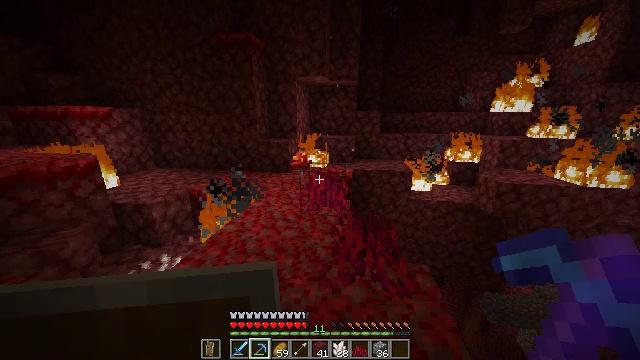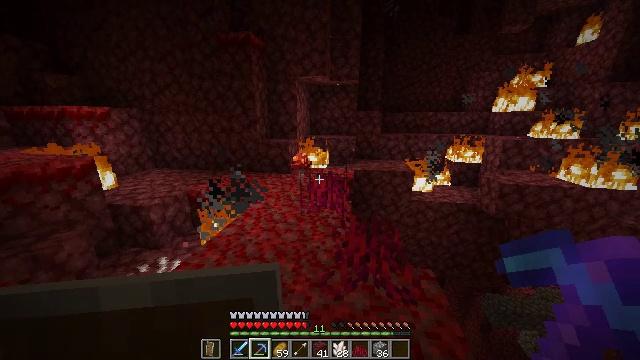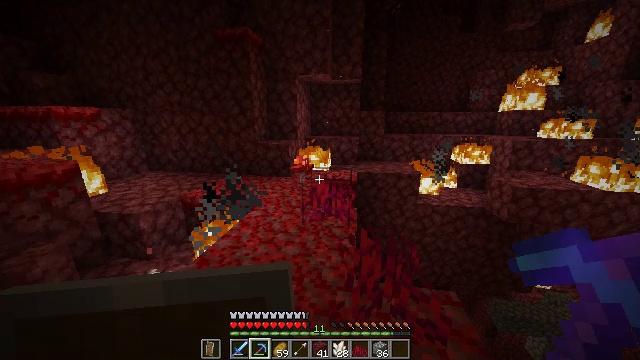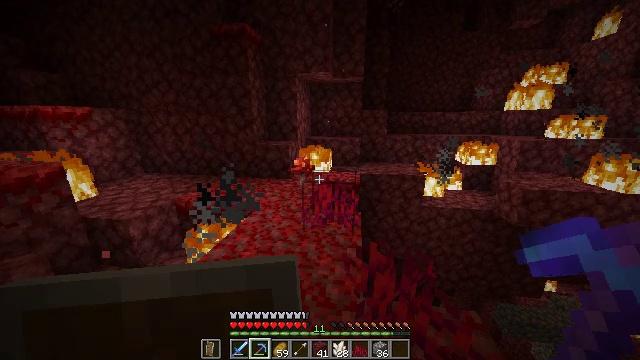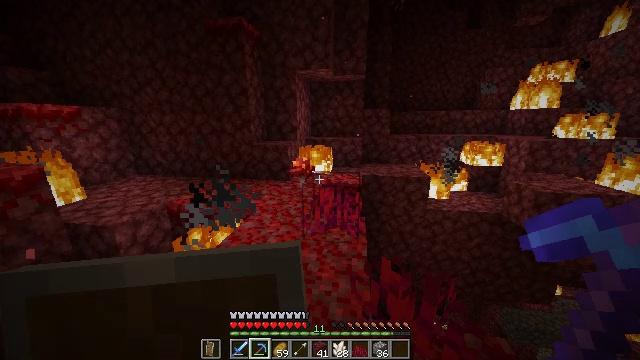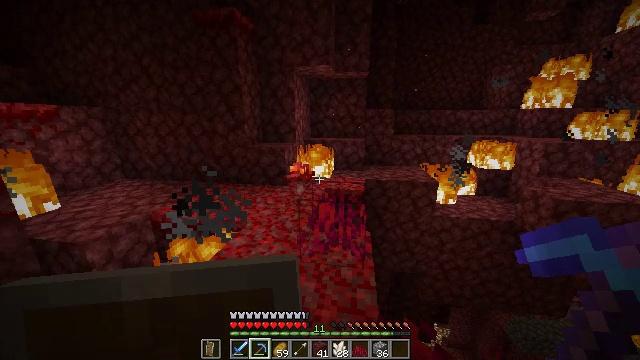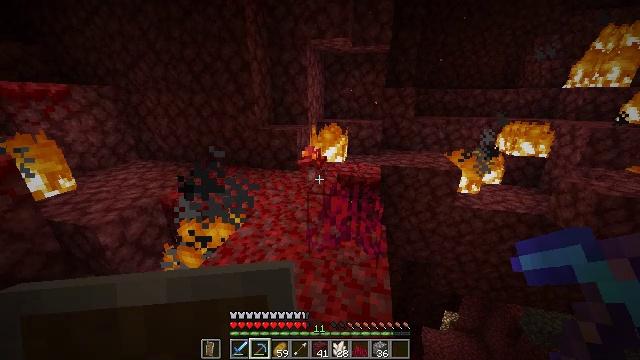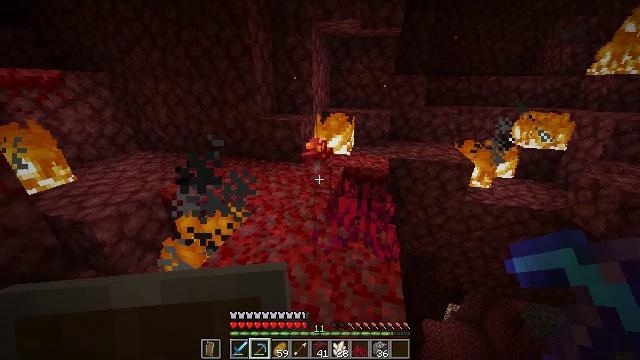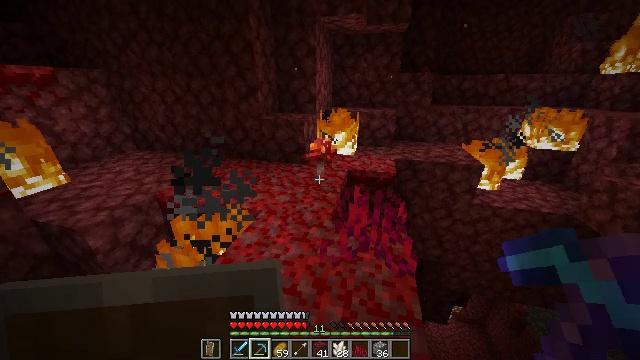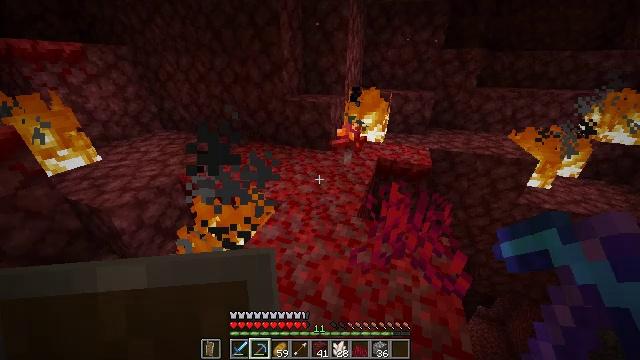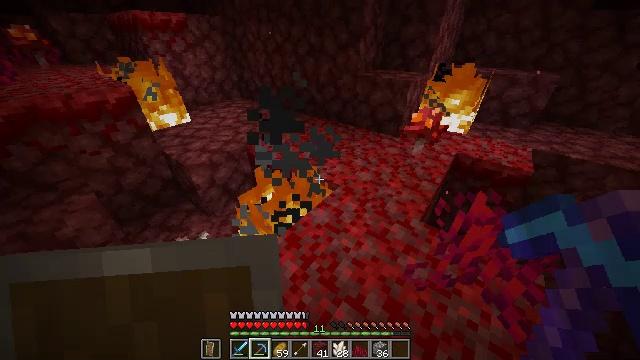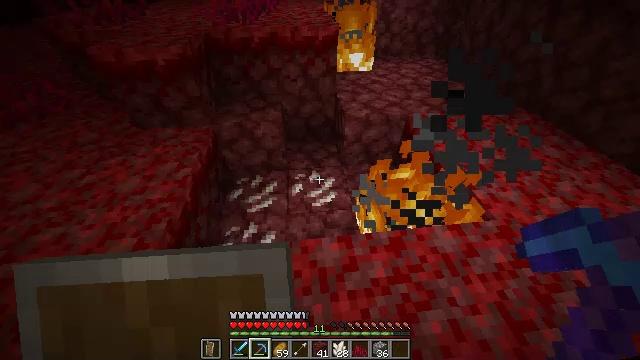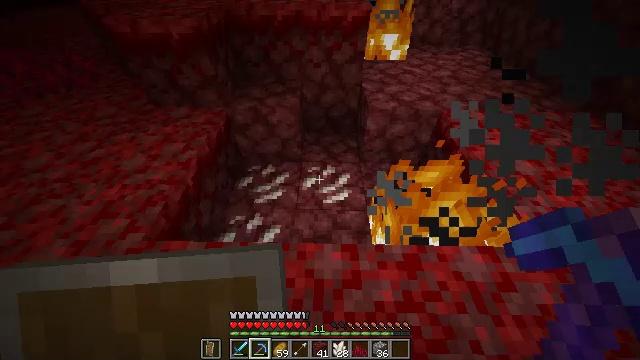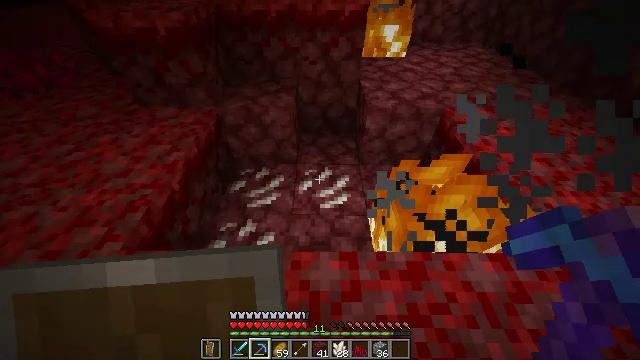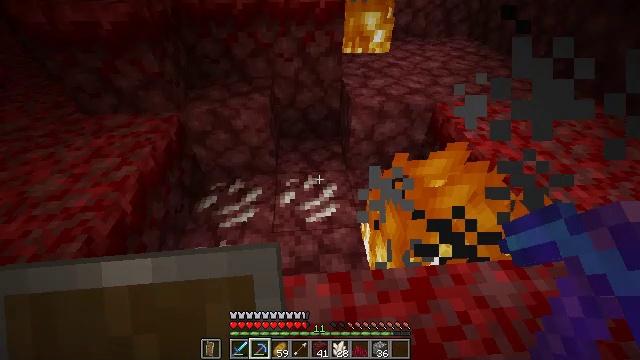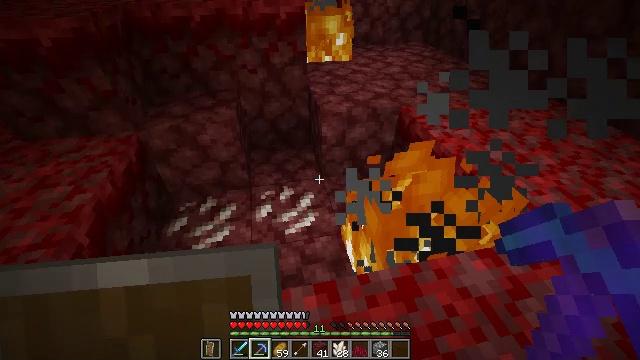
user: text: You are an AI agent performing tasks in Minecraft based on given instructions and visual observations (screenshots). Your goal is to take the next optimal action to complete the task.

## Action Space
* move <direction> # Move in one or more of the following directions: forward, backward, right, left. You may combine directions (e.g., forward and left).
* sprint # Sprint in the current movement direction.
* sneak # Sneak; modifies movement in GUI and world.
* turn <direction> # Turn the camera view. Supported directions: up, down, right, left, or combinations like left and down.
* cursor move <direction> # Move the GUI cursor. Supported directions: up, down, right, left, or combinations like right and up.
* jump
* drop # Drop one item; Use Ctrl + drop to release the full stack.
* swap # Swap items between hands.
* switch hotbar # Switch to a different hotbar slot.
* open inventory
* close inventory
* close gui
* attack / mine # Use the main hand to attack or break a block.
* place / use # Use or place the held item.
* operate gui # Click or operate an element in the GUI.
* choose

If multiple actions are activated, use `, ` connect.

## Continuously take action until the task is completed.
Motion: motion action
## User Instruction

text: Clear the fire from the area.
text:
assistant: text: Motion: move forward
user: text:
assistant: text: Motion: move forward
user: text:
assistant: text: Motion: move forward
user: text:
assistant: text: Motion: move forward
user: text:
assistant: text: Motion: move forward
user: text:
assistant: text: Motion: move forward, turn left and down
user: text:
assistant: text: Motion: move forward and move left, turn down
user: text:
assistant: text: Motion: move forward and move left
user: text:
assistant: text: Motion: move forward, turn left and down
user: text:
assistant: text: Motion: move forward, turn left and down
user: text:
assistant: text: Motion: move forward, sneak, turn left and down
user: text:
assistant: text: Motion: sneak, turn left and down
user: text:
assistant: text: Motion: sneak, turn up
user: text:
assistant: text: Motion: sneak, turn right and up
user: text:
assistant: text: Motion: move left, sneak, turn right and up
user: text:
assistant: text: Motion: move forward and move left, sneak, turn right
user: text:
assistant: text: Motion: move forward and move left, sneak, turn right and down
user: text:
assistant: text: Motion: move forward and move left, sneak, turn right and down
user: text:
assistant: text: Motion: move left, sneak, turn right and down
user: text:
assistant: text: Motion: sneak, turn right
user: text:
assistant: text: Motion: sneak, turn right
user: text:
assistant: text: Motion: sneak, turn right
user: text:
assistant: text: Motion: sneak, attack / mine
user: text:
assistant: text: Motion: sneak, attack / mine
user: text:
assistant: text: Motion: sneak, turn left
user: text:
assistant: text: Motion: sneak, turn left and down
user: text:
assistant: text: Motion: move forward, sneak, turn left and down
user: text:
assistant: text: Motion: sneak